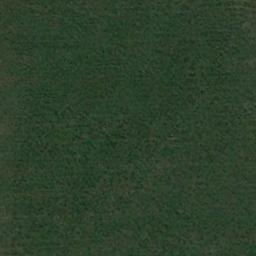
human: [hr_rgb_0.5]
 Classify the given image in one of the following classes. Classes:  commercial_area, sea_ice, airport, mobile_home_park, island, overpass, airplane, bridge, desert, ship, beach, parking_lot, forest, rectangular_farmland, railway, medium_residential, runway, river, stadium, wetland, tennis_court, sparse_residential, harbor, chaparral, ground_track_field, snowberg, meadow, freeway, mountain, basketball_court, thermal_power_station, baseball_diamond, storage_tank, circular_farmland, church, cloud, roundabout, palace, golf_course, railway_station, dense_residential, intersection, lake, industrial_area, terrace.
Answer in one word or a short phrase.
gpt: meadow